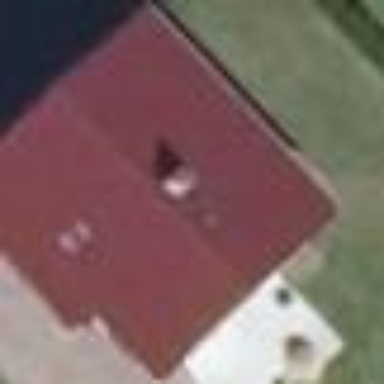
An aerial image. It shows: Building with gabled roof oriented along its length. The roof is maroon in color.